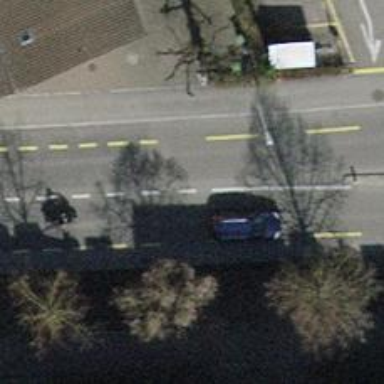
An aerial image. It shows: Secondary road with asphalt surface and dedicated cycle lane.